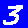
Digit: 3